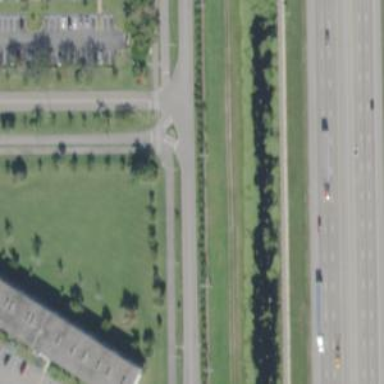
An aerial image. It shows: Busway road.